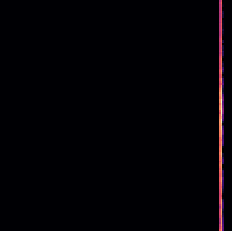
Sound class: Frog